Field crop: maize
Growth stage: 2
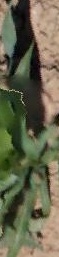
Species: maize